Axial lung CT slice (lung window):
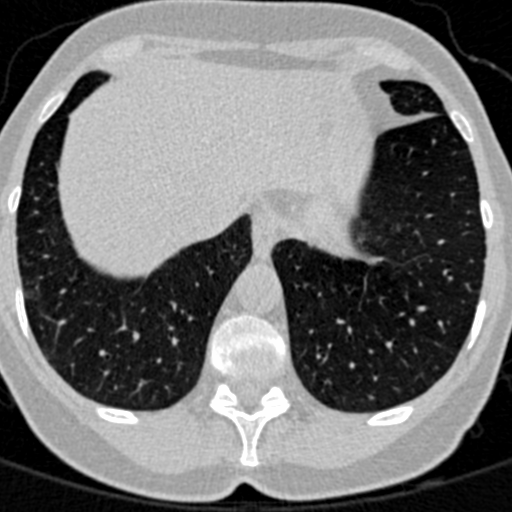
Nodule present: no